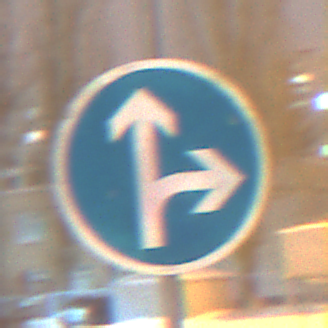
Verkehrszeichen: VorgeschriebeneFahrtrichtungGeradeausOderRechts
Umgebung: Outdoor, Urban
Tageszeit: Night
Wetter: Overcast
Licht: Artificial
Jahreszeit: Winter
Kontrast: MediumContrast